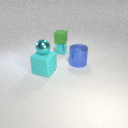
small cyan metal cylinder to the left of large blue metal cylinder